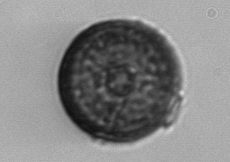
Label: Coscinodiscus